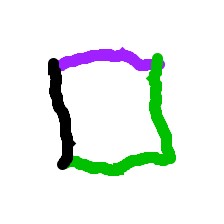
Shape: square